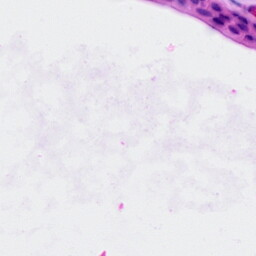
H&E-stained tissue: Ovarian